Question: I have a neo4j graph with nodes that I need to increment a flag on all of the nodes on paths from a start to end node. But I need to increment this flag only ONCE, even if it lies on multiple paths.
I use the following query, but obviously it loops through all of the paths so the flag is incremented more than once:
'''
MATCH paths = (end:Operation)-[DEPENDS_ON*]->(start:Operation )
WHERE id(start) = 304
AND end.final = true
UNWIND [ops IN nodes(paths)] AS op
SET op.flag = op.flag + 1
'''

How can I unwind or collect the distinct nodes on all paths then increment the property?
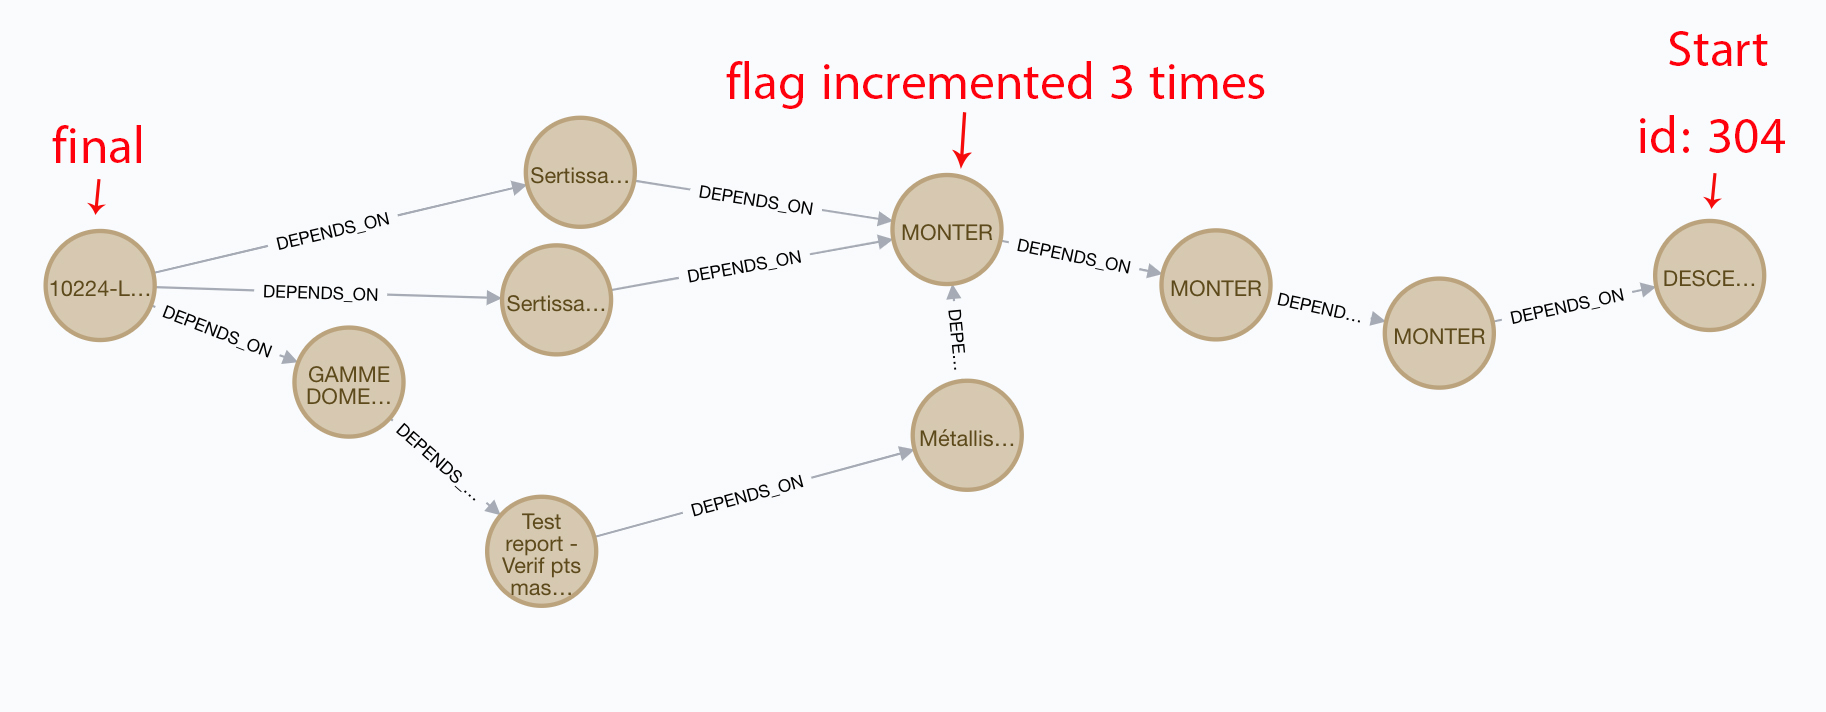
Answer: What about this?
'''
WITH COLLECT(DISTINCT ops) AS distinctOps
MATCH paths = (end:Operation)-[DEPENDS_ON*]->(start:Operation )
WHERE id(start) = 304
AND end.final = true
UNWIND nodes(paths) AS ops
WITH COLLECT(DISTINCT ops) AS distinctOps
FOREACH (op IN distinctOps |
SET op.flag = op.flag + 1
)
'''